Current action and preconditions to check: trajectory_clear

Your task: For each precondition in the list above, predict whether it will hold at this action.

Consider the current scene as observed from the mobile robot's camera, and analyze the predicted future states of all dynamic agents (e.g., people, animals, vehicles, or any moving entities) within the NEXT SECOND.

IMPORTANT: Only answer "very likely" if you are absolutely certain—based on strong, clear evidence—that a dynamic agent will violate the precondition in the predicted future state. Do NOT answer "very likely" for unlikely, ambiguous, or low-probability risks.

Ask yourself for each precondition: Is there a high probability, with clear and convincing evidence, that the predicted future states of any dynamic agent will interfere with the predicted future state of the currently executing action within the NEXT SECOND, causing that precondition to fail?

Assess the risk level based on these predictions. Use "likely" or "very likely" if motions create a clear risk of interference.

Use "neutral" or "improbable" if agents are nearby but their predicted paths are clearly diverging or non-conflicting.

Failure Risk Categories: "very improbable", "improbable", "neutral", "likely", "very likely"

Answer Format: Output ONLY the probability_of_failure value from these categories: "very improbable", "improbable", "neutral", "likely", "very likely"

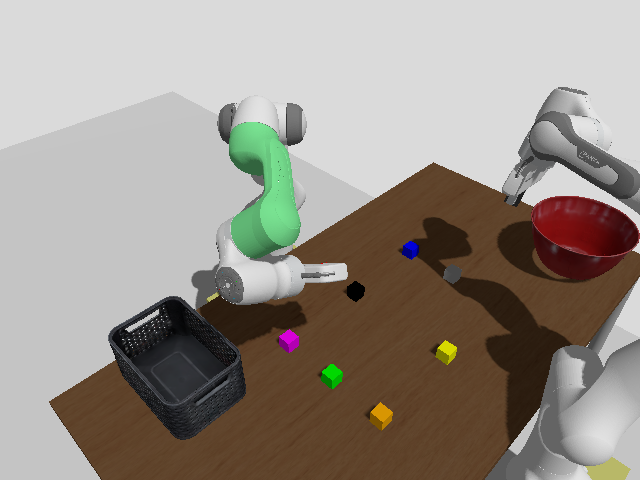

Answer: very improbable